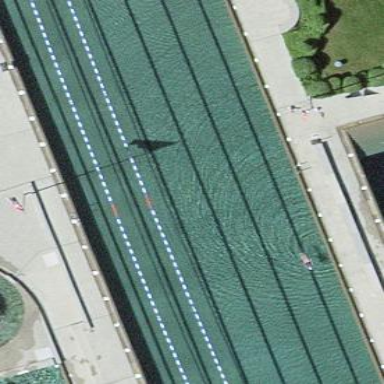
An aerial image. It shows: Swimming pool area designated for leisure and sport.